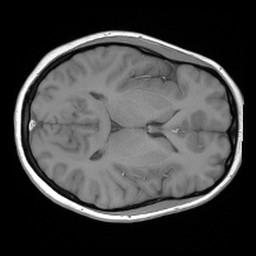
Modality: FLASH
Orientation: axial
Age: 29
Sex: female
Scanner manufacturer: siemens
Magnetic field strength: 3 T
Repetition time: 0.245 s
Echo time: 0.0026 s